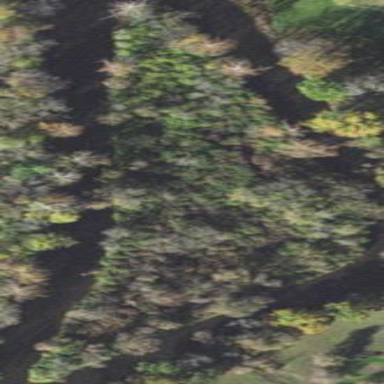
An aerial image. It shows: Woodland area covered with trees.